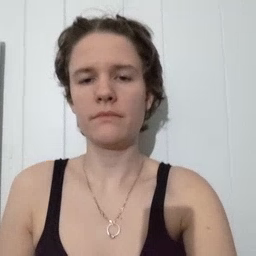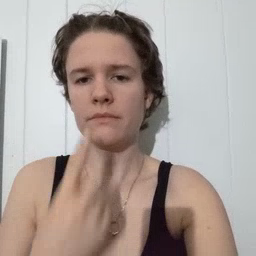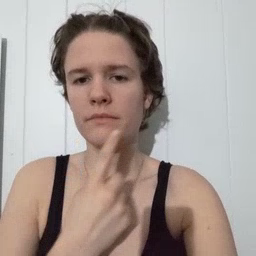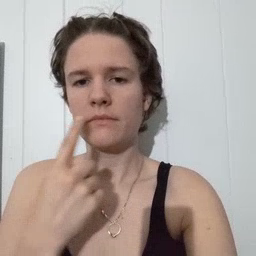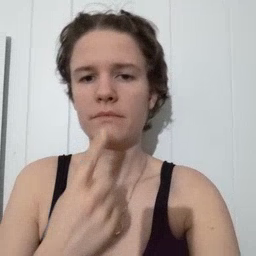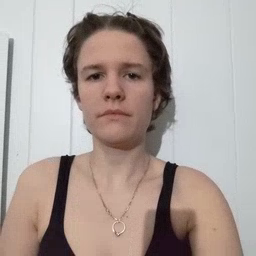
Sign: mouth